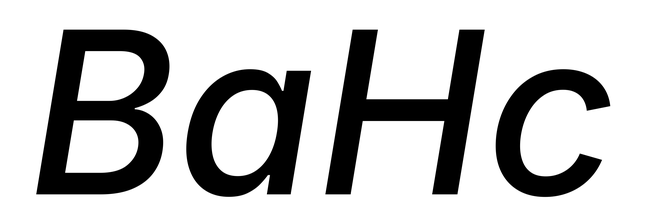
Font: Inter-Italic_Medium_Italic